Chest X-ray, AP view. Patient: 3 years old, sex F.
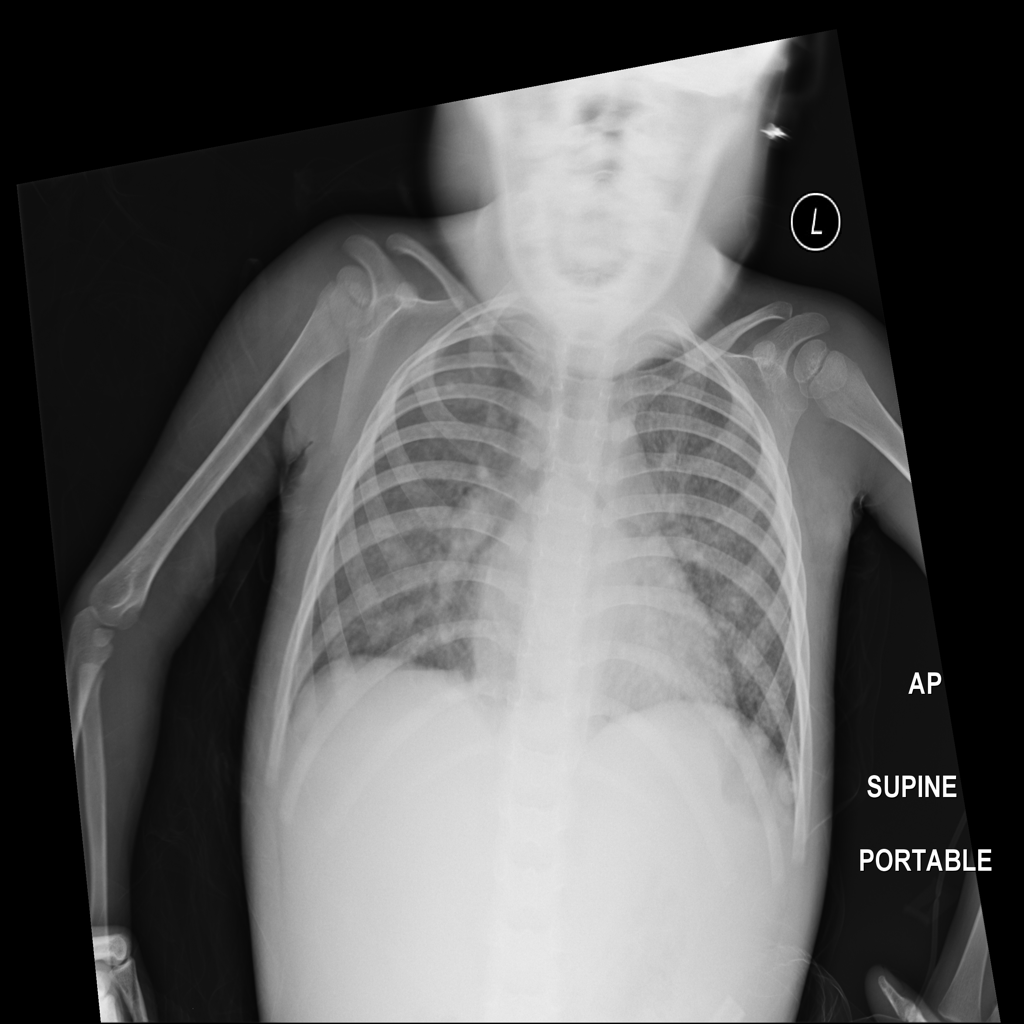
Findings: Nodule